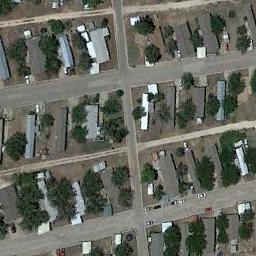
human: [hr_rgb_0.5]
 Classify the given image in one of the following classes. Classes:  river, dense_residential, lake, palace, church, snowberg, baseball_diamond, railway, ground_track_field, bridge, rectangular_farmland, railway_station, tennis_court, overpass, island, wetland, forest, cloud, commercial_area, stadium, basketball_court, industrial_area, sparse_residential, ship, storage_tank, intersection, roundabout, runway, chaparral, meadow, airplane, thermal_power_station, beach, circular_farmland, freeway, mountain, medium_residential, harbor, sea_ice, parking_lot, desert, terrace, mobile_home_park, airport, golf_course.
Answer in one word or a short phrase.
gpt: mobile_home_park